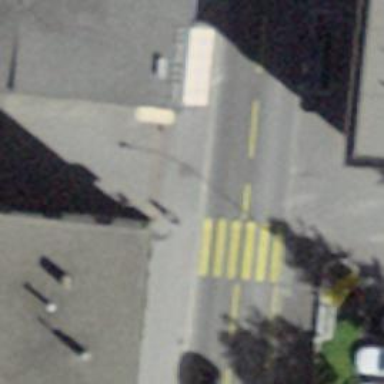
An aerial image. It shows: Zebra crossing on the road.